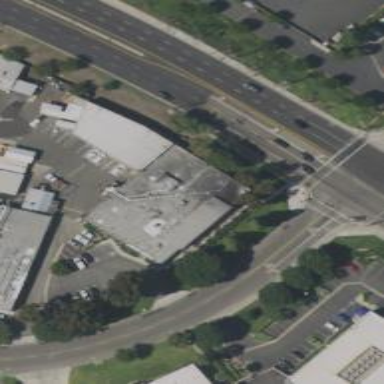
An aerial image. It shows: Commercial building.